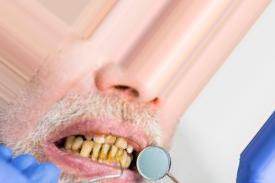
Condition: Tooth Discoloration